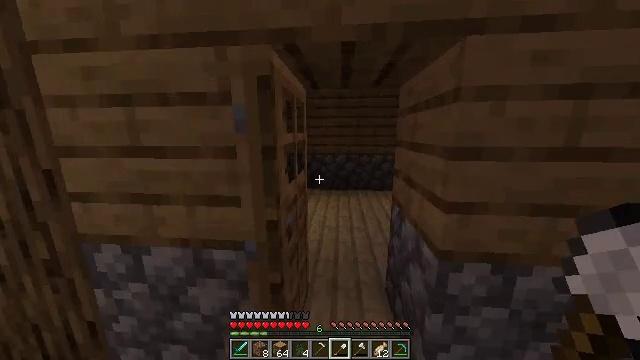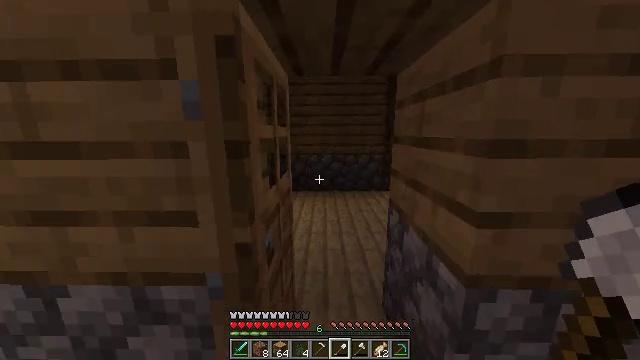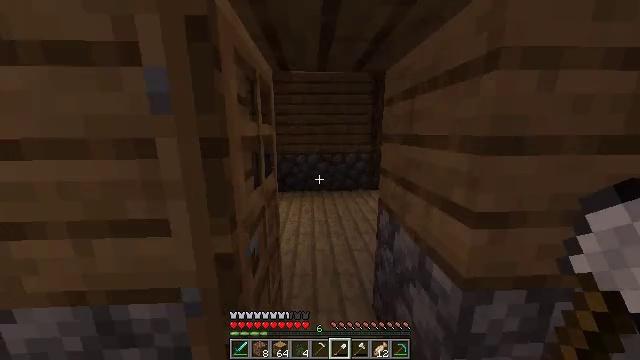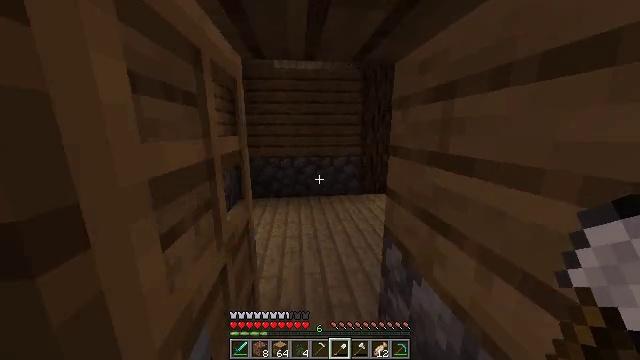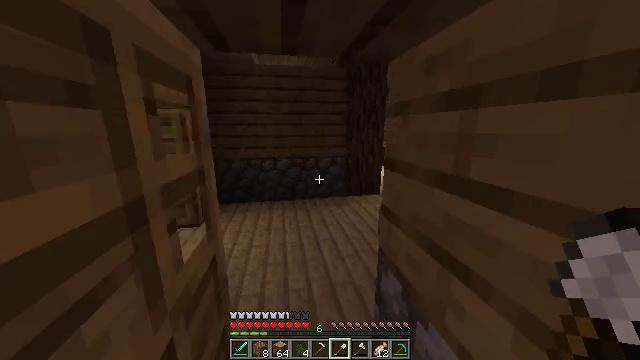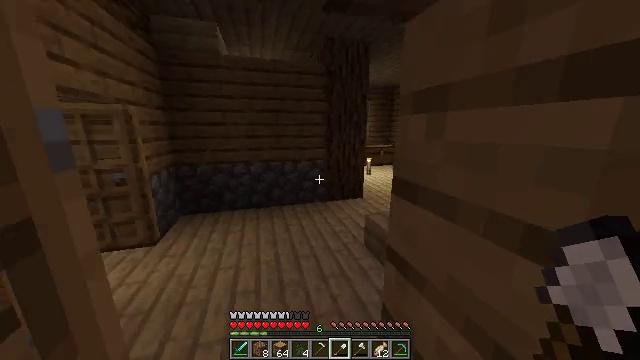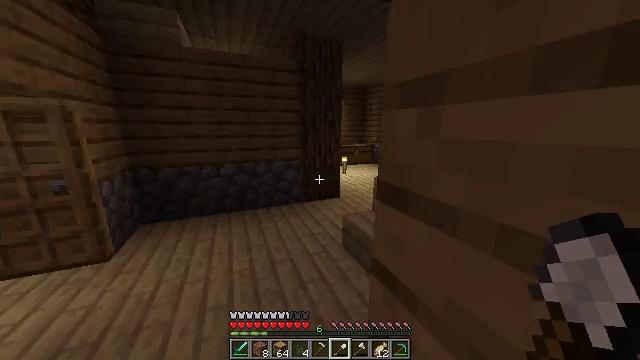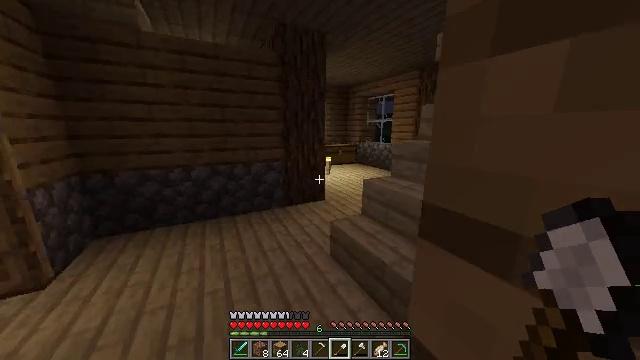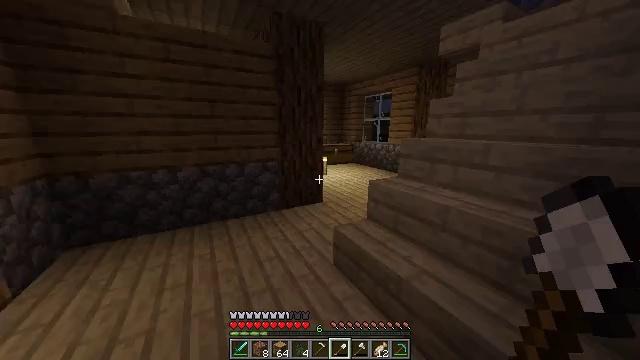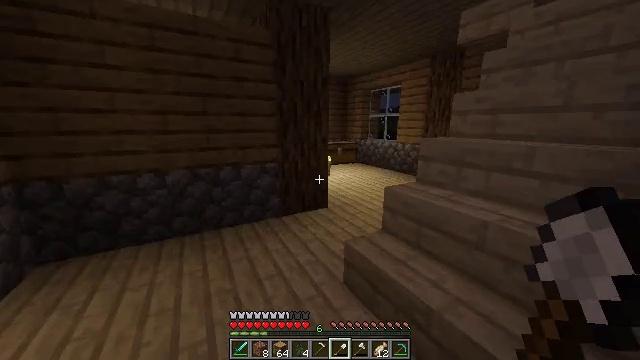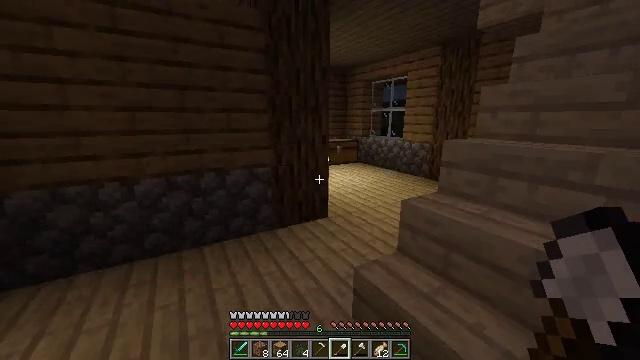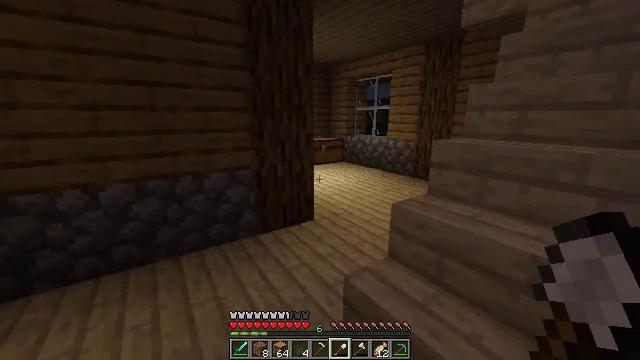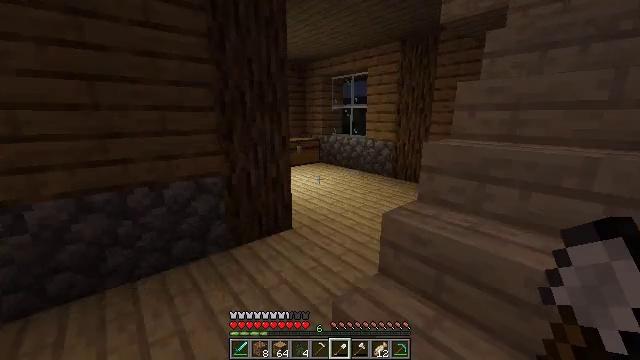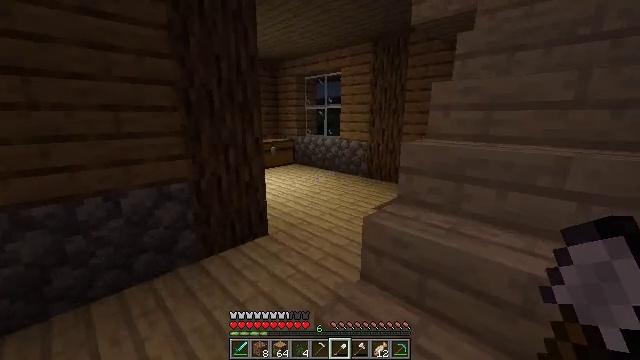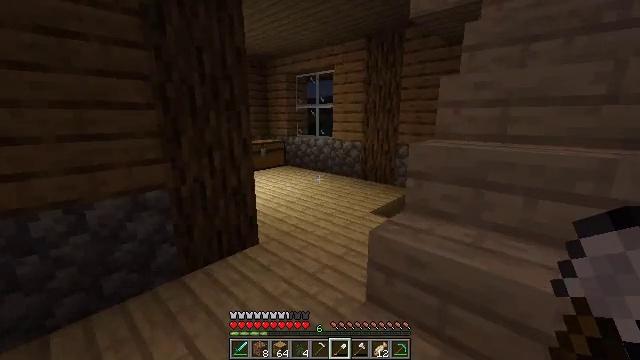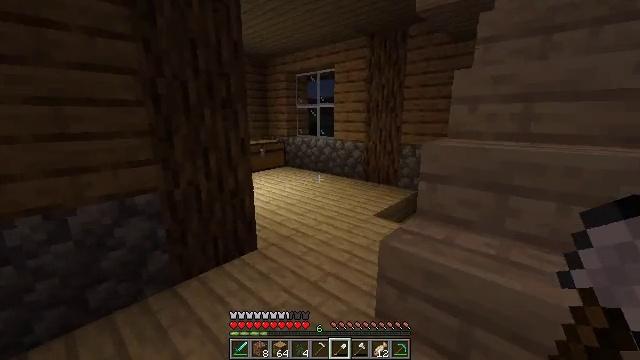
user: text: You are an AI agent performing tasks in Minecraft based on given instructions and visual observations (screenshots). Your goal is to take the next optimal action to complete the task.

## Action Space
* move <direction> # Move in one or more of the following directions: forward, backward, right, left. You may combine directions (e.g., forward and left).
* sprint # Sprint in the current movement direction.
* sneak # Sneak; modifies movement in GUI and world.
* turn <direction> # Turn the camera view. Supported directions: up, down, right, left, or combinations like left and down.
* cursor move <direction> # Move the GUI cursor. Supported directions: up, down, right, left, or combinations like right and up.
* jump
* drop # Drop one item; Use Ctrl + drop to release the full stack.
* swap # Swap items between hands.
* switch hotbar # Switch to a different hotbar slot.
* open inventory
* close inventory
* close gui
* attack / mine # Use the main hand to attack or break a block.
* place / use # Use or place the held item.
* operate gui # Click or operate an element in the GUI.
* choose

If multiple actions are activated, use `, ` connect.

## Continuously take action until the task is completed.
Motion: motion action
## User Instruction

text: Gather the birch sapling from the ground.
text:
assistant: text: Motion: move forward, turn right
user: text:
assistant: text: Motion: move forward, turn right
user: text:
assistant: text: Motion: move forward, turn right
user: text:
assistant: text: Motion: move forward, turn right
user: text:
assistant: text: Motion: move forward, turn right
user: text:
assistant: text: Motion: move forward, turn right
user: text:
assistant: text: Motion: move forward, turn right
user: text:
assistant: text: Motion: move forward, turn right
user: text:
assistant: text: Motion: move forward
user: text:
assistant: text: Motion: move forward, turn right
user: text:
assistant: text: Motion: move forward, turn right
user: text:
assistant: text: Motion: move forward, turn right
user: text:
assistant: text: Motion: move forward, turn right
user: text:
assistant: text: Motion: move forward, turn right
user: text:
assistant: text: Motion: move forward
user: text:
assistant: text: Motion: move forward
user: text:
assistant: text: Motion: move forward
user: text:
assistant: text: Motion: move forward
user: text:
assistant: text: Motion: move forward
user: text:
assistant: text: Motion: move forward, turn right
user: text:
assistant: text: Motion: move forward and move right, turn right
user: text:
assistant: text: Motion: move forward and move right, turn right and down
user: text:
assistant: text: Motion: move forward and move right, turn right and down
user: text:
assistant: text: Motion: move forward and move right, turn right
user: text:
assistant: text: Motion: move forward and move right
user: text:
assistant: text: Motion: move forward and move right
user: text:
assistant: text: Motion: move forward and move right
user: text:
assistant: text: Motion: move forward and move right
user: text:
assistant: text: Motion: move right
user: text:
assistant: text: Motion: move right